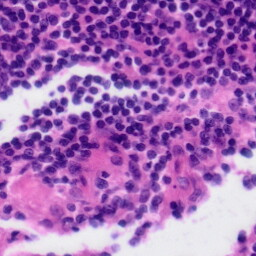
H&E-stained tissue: Tonsil